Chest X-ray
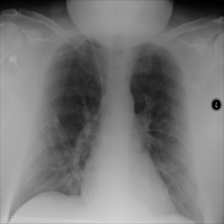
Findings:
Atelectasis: negative
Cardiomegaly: negative
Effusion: negative
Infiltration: negative
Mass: negative
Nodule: negative
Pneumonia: negative
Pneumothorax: negative
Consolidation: negative
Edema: negative
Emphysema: negative
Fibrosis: negative
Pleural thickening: negative
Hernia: negative